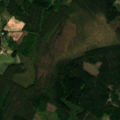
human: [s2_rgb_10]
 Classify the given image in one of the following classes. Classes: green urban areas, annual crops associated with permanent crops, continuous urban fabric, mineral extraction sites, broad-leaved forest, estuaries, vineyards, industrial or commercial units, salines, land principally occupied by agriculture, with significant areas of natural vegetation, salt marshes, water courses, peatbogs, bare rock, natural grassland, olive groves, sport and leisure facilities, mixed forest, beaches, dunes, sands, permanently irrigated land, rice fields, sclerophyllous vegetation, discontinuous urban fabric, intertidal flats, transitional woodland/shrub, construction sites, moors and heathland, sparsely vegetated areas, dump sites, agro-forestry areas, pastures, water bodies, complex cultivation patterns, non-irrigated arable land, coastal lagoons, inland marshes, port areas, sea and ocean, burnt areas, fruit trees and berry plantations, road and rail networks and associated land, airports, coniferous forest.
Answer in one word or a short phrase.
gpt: coniferous forest, mixed forest, transitional woodland/shrub